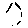
Label: hexagon